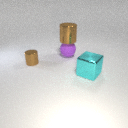
large purple rubber sphere behind small brown metal cylinder